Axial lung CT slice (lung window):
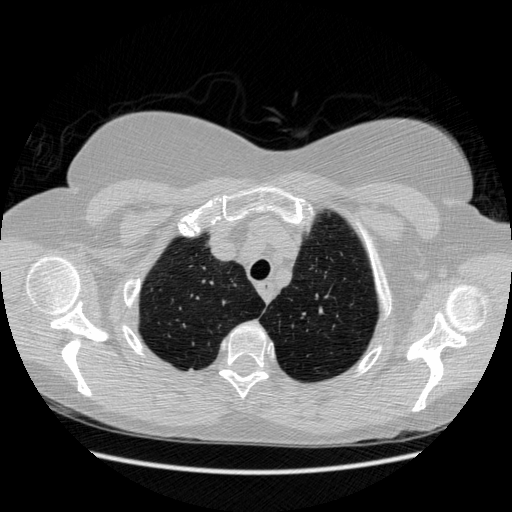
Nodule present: no